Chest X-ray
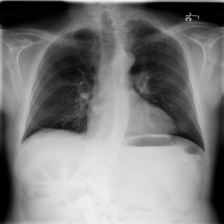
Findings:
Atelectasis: positive
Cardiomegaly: negative
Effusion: negative
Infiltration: negative
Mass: negative
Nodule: positive
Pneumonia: negative
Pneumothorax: negative
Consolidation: negative
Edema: negative
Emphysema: negative
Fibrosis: negative
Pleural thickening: negative
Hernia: negative